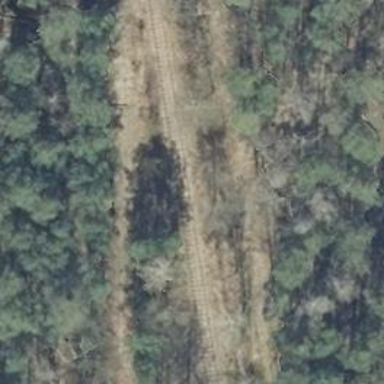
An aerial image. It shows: Disused railway.